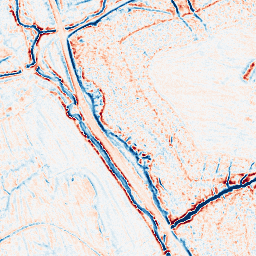
Category: edge_preserving
Decomposition family: bilateral
Decomposition parameters: d: 9
sigma_color: 50
sigma_space: 50
Upsampling method: cubic_catmull_rom
Upsampling parameters: scale: 4
Upsampling scale: 4